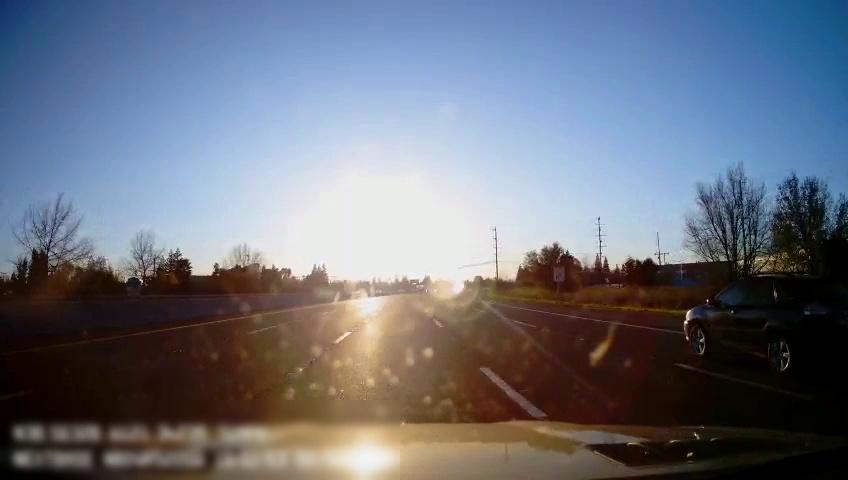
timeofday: Day
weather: Sunny
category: Drivable Space
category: Vehicles | SUV
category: Lanes | Alternate Lane
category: Lanes | Alternate Lane
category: Lanes | Current Lane
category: Lanes | Current Lane
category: Lanes | Alternate Lane
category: Lanes | Alternate Lane
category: Traffic | Signs